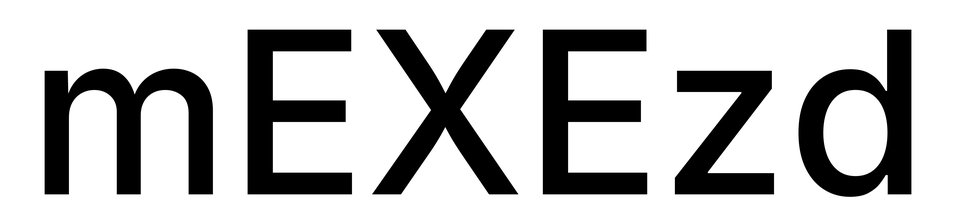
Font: Inter_Medium